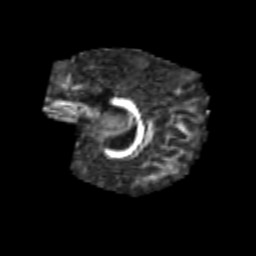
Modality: FA
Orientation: sagittal
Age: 6
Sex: female
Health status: healthy